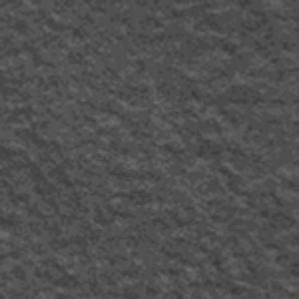
Label: frost